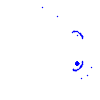
Particle: pion